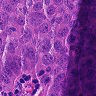
Metastatic tissue present: yes